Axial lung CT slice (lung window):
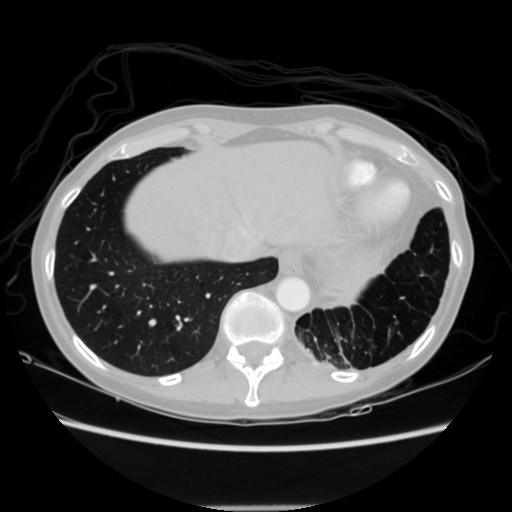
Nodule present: no